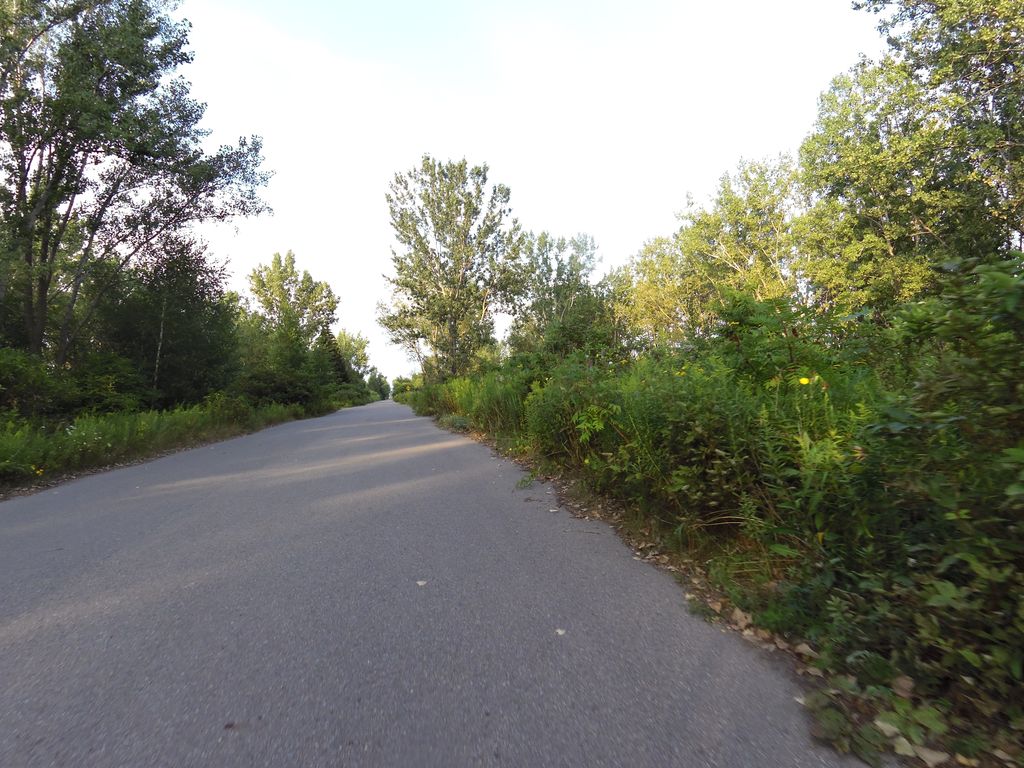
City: toronto